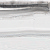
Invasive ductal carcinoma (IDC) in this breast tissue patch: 0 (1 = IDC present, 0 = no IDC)